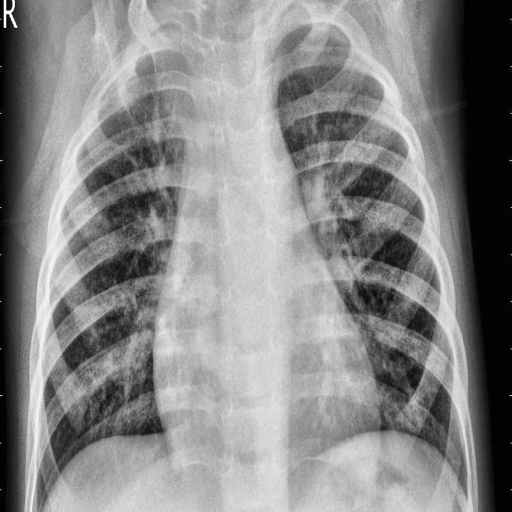
Finding: PNEUMONIA